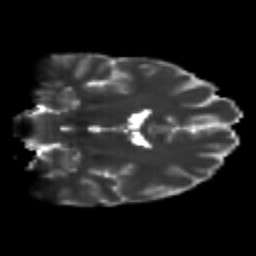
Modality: T2w
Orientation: coronal
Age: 24
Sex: male
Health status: healthy
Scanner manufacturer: philips
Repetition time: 7.382 s
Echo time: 0.08599 s